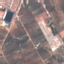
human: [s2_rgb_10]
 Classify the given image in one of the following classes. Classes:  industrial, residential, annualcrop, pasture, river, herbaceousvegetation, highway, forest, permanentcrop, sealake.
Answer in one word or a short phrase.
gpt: PermanentCrop